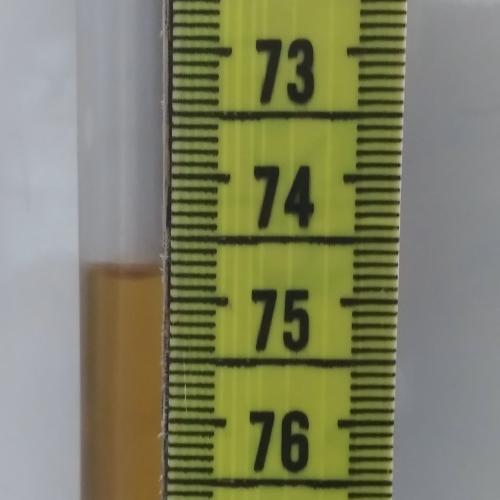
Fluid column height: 74.8 cm